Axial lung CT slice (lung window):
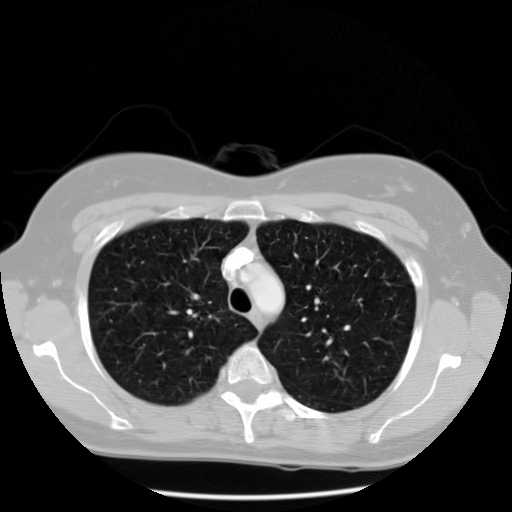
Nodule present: no